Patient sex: M
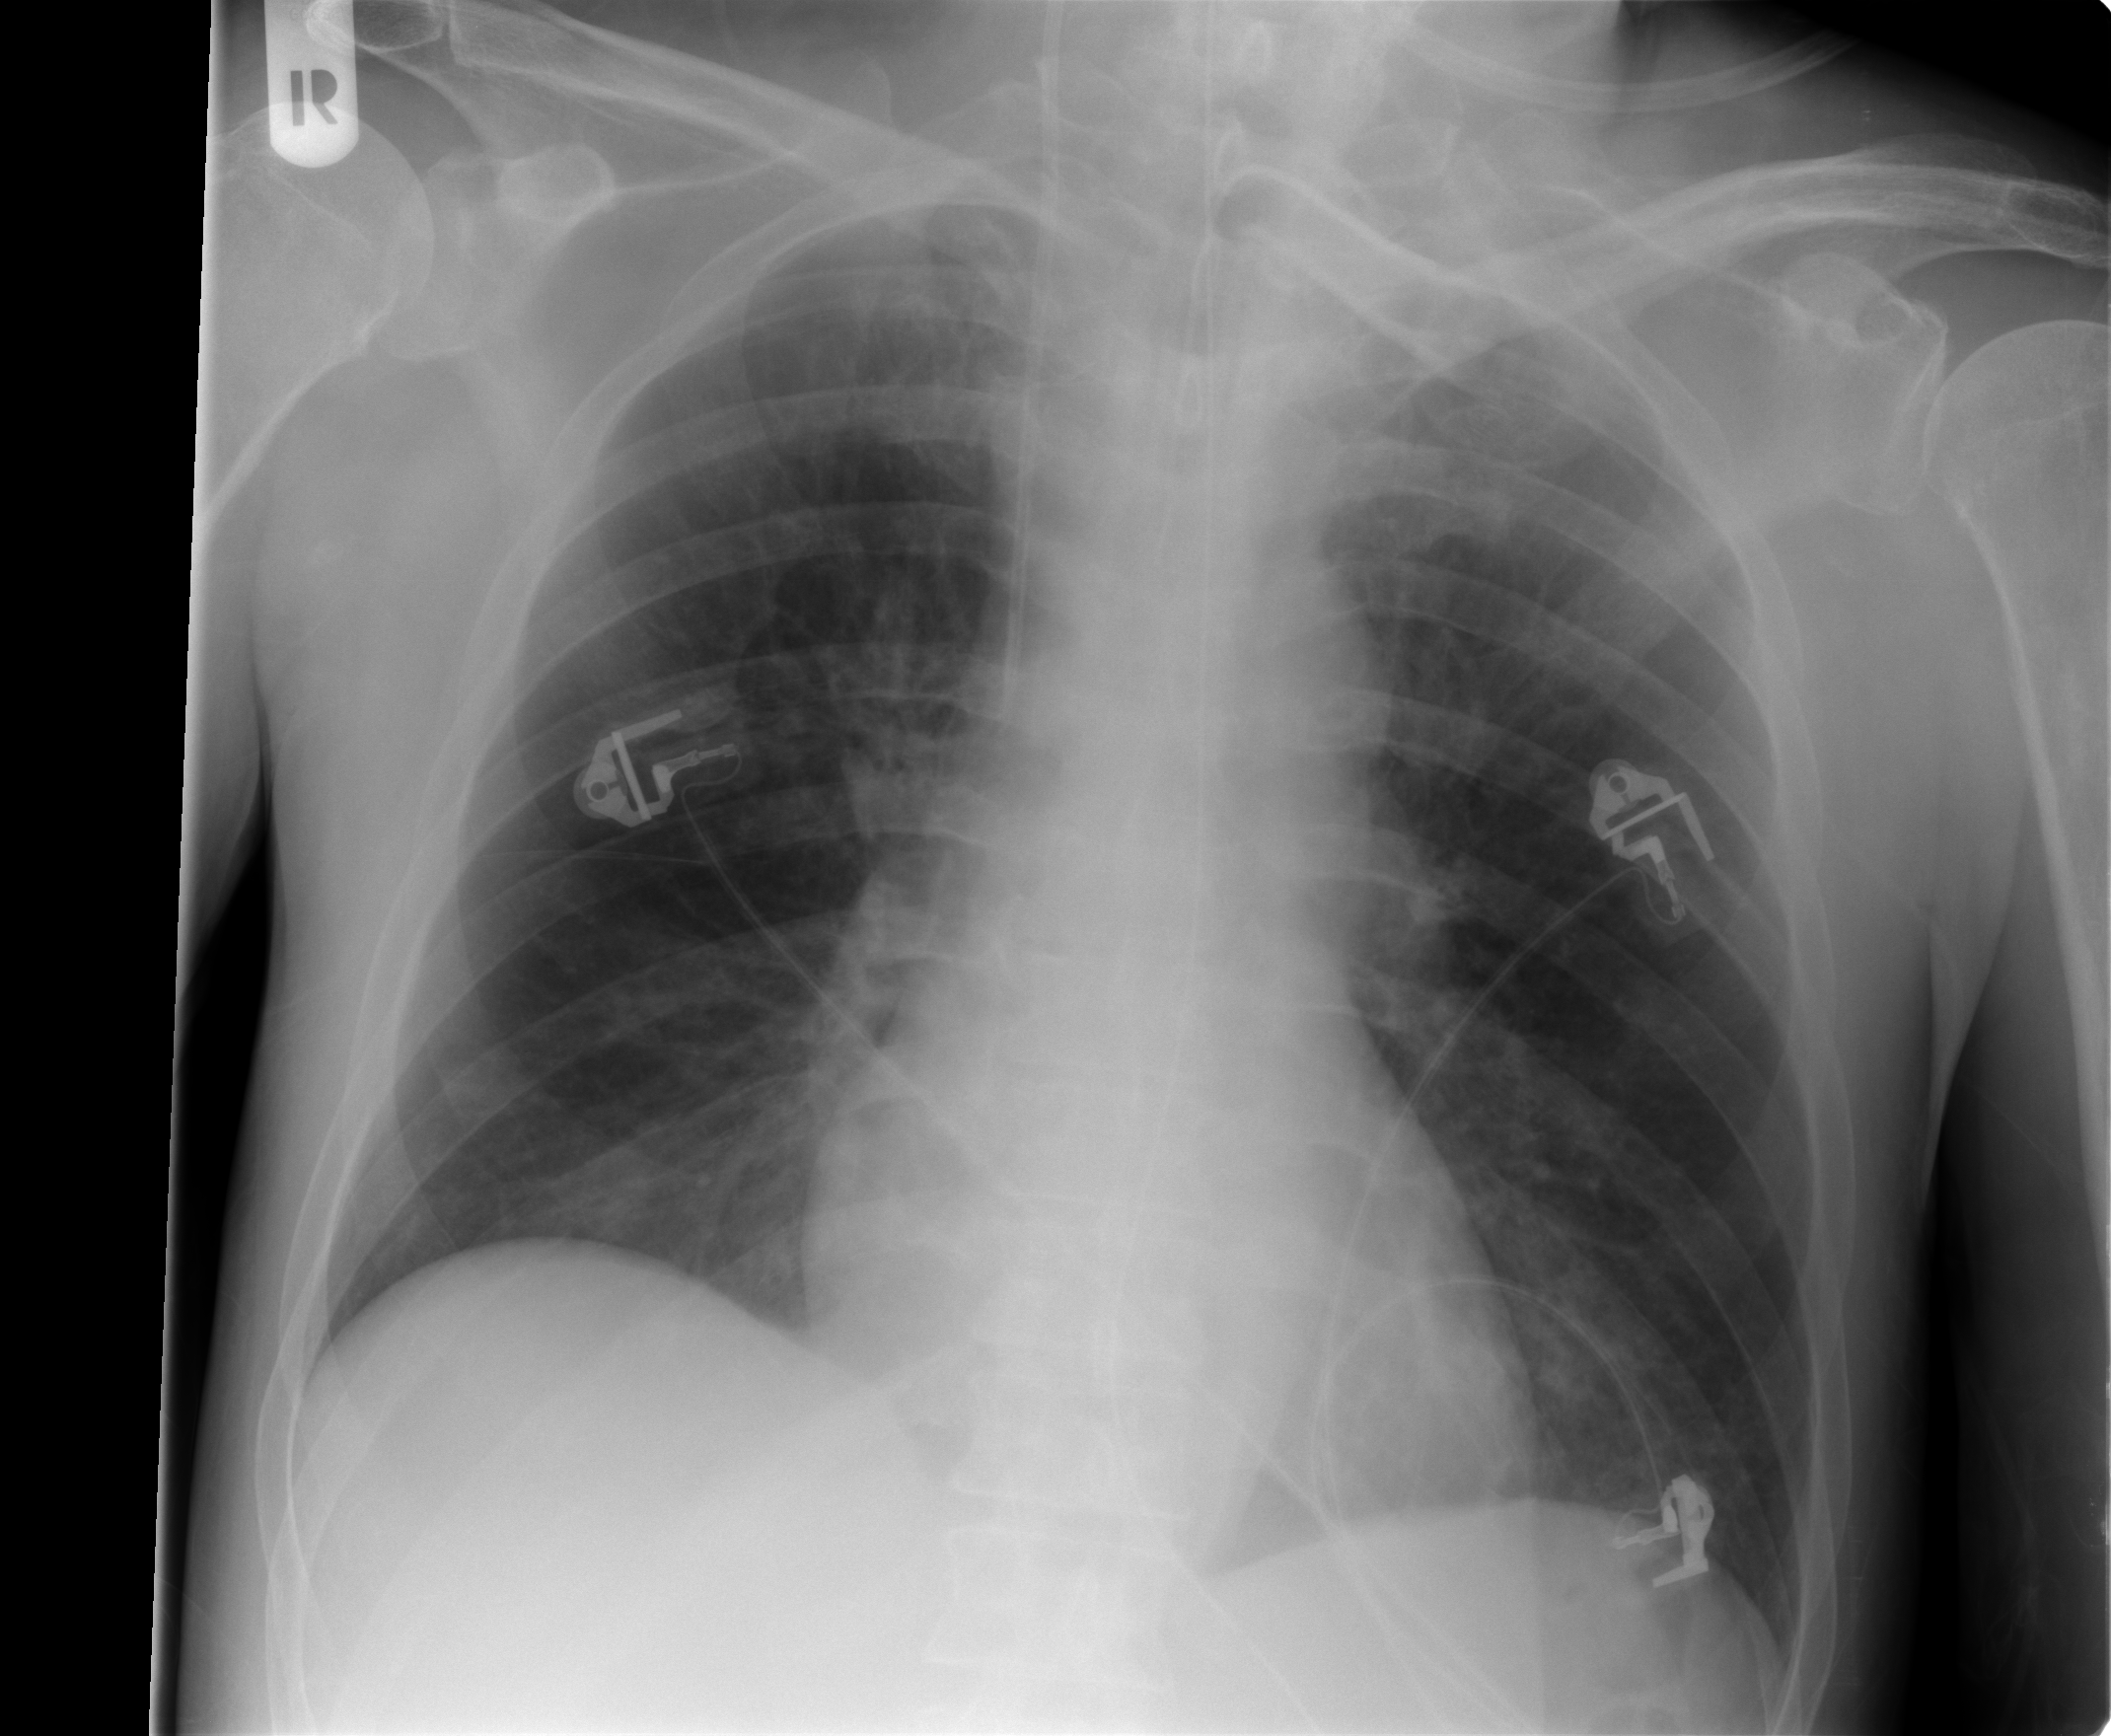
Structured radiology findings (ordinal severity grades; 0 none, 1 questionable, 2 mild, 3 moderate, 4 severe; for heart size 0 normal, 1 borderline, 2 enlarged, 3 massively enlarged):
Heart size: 0
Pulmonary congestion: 0
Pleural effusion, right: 0
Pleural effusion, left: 0
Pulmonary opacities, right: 0
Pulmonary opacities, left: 1
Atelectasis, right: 2
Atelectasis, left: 2